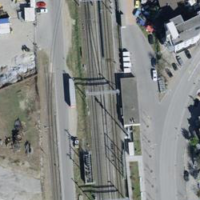
EUNIS habitat code: 57
Species observed at this site:
Phytolacca americana